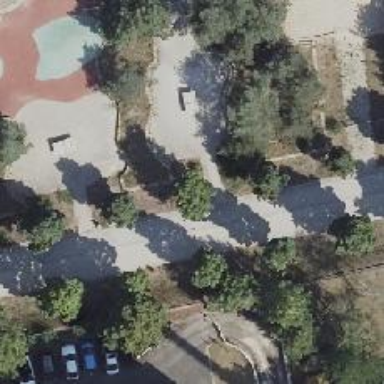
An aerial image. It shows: Park with broadleaved deciduous trees.